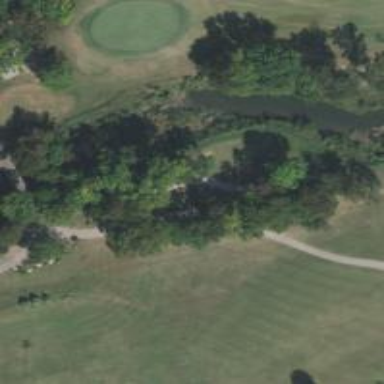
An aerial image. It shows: Service road used as golf cart path.